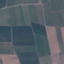
Label: PermanentCrop